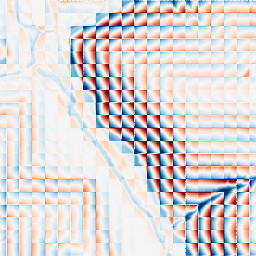
Category: wavelet
Decomposition family: wavelet_dwt
Decomposition parameters: wavelet: haar
level: 4
Upsampling method: regularized
Upsampling parameters: scale: 4
lambda_reg: 0.01
Upsampling scale: 4